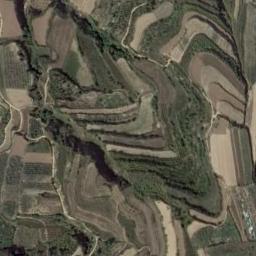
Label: terrace